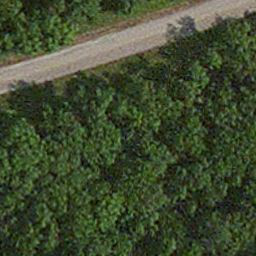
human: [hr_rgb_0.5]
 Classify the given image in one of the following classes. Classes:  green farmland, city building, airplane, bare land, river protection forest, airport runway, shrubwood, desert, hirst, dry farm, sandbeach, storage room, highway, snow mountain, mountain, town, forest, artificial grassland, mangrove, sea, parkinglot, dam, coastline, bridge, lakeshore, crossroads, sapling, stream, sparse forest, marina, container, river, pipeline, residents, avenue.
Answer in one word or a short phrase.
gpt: avenue